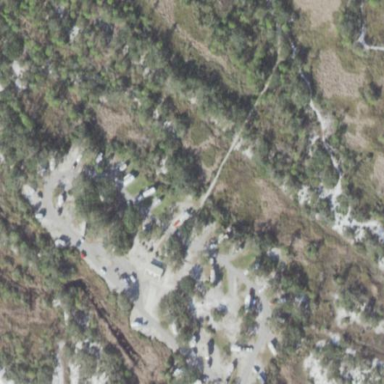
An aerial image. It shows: Campsite designated for tourism.